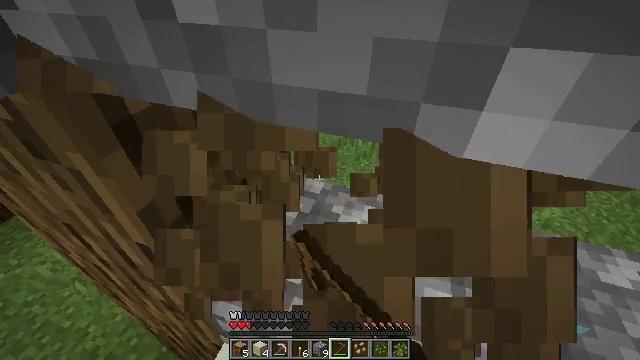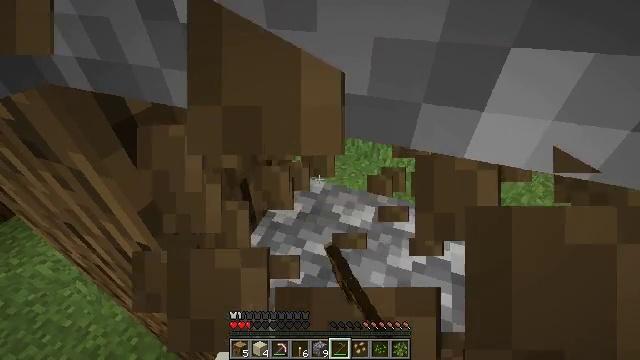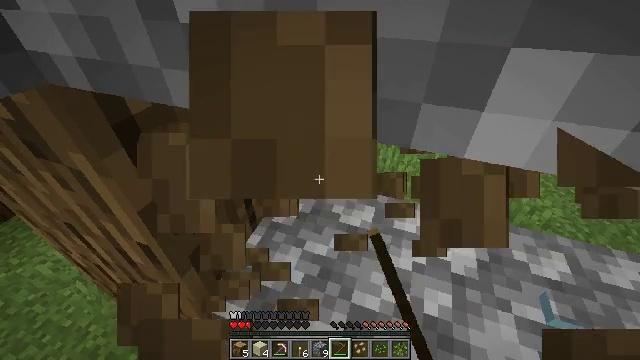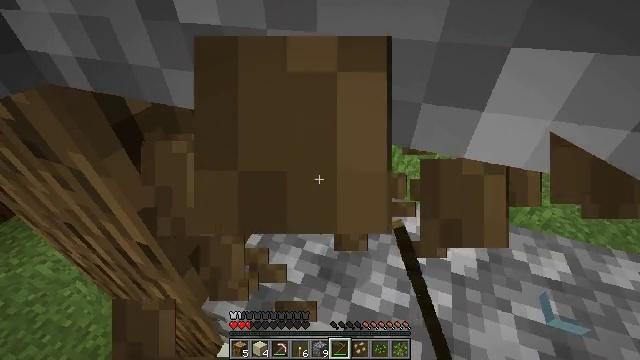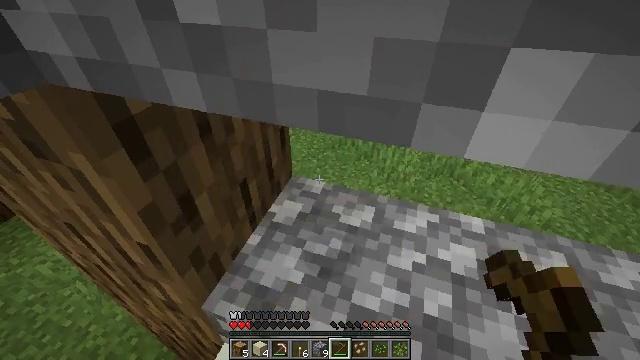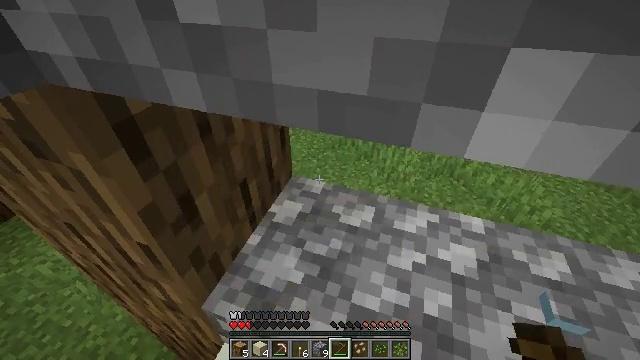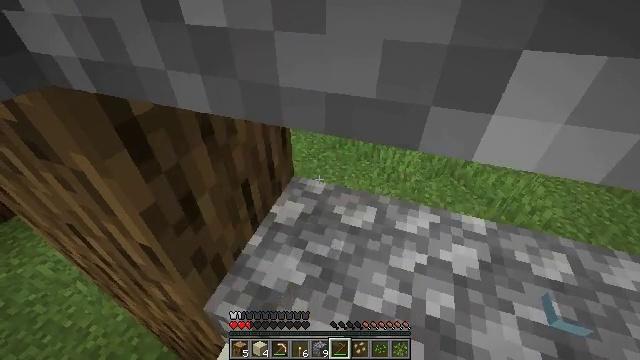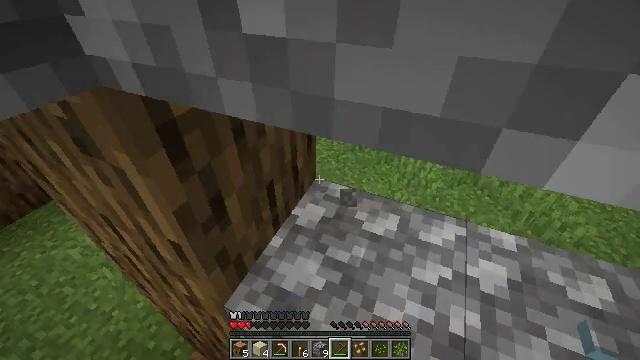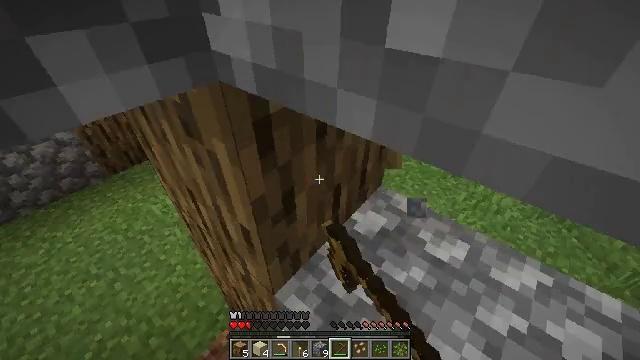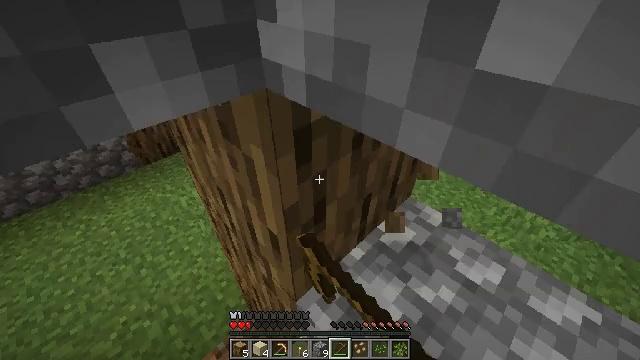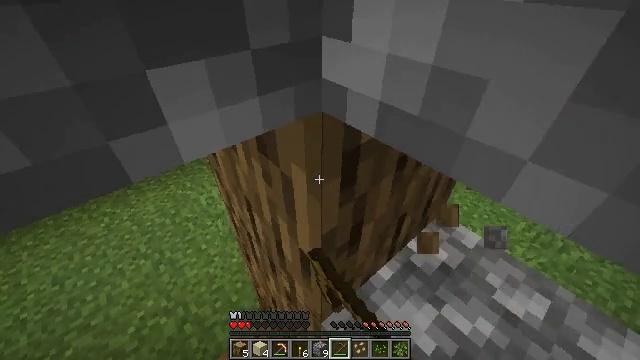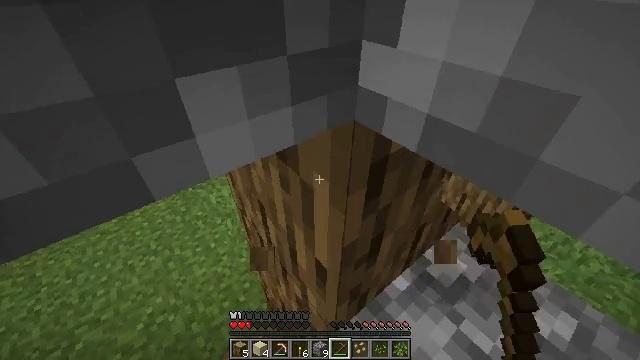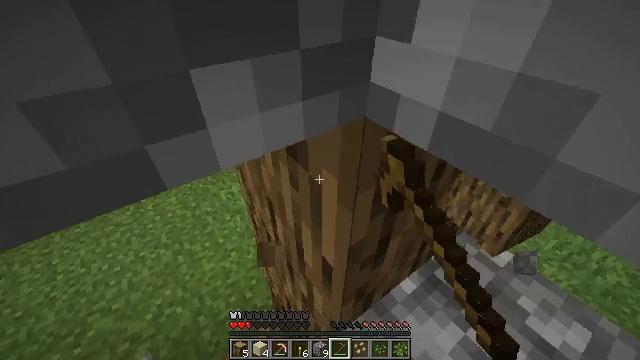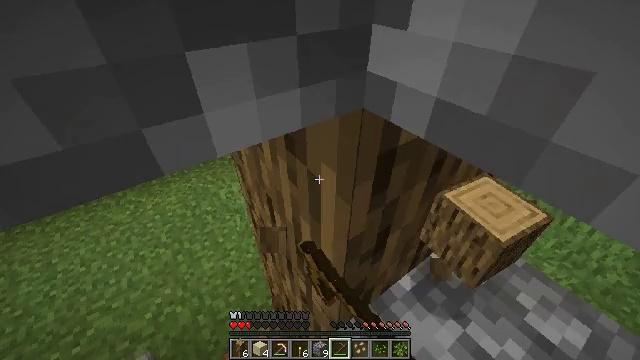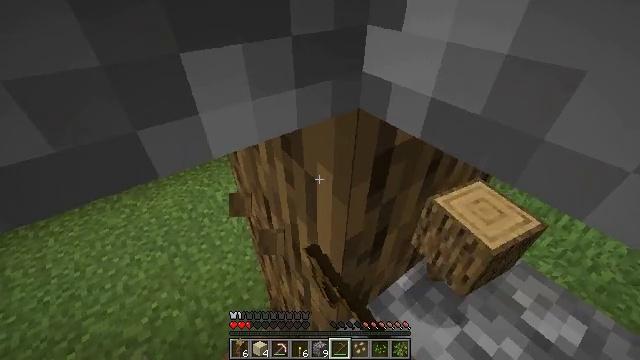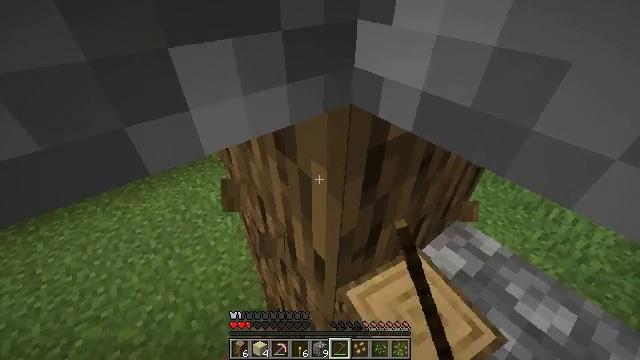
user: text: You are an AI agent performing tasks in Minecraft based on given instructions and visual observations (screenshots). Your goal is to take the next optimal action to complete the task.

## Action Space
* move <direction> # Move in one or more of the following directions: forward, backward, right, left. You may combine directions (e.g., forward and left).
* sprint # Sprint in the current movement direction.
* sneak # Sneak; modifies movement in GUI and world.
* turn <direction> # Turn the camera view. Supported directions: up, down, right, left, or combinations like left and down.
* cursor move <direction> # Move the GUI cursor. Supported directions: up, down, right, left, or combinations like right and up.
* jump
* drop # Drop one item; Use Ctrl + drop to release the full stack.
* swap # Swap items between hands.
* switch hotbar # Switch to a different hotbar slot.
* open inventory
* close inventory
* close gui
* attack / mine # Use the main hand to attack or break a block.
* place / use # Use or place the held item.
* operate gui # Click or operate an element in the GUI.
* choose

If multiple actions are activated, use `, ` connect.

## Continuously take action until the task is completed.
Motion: motion action
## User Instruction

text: Mine the oak log.
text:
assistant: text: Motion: attack / mine
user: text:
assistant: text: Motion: attack / mine
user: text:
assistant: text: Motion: attack / mine
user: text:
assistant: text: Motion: attack / mine
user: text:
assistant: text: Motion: attack / mine
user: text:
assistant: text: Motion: move forward, attack / mine
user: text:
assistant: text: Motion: move forward, turn left, attack / mine
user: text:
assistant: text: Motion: move forward, turn left, attack / mine
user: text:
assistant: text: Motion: move forward, turn left, attack / mine
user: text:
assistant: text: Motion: move forward, turn left, attack / mine
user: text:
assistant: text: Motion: turn left, attack / mine
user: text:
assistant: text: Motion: turn left, attack / mine
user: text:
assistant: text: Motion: attack / mine
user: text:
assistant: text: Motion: attack / mine
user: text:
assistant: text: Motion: turn right, attack / mine
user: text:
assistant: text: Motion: turn right, attack / mine
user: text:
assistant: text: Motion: turn right, attack / mine
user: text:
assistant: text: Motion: turn right, attack / mine
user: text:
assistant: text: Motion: turn right, attack / mine
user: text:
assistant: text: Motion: attack / mine
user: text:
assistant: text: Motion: attack / mine
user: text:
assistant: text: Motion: attack / mine
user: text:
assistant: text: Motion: attack / mine
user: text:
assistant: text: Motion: attack / mine
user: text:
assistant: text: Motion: attack / mine
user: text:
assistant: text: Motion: attack / mine
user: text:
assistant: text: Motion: attack / mine
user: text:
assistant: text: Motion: attack / mine
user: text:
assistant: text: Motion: attack / mine
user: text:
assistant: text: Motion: attack / mine